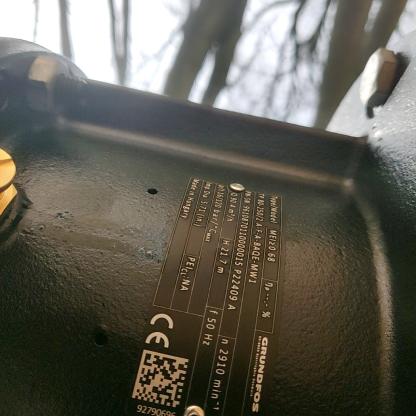
Klasa: tabliczka-znamionowa